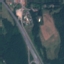
Label: Highway